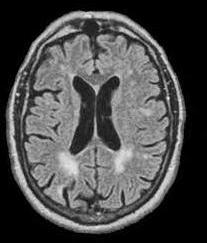
Label: notumor